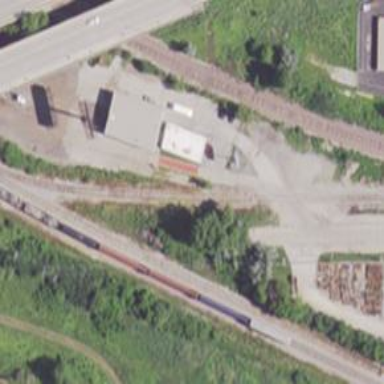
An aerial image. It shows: Railway siding for service.